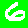
Digit: 6